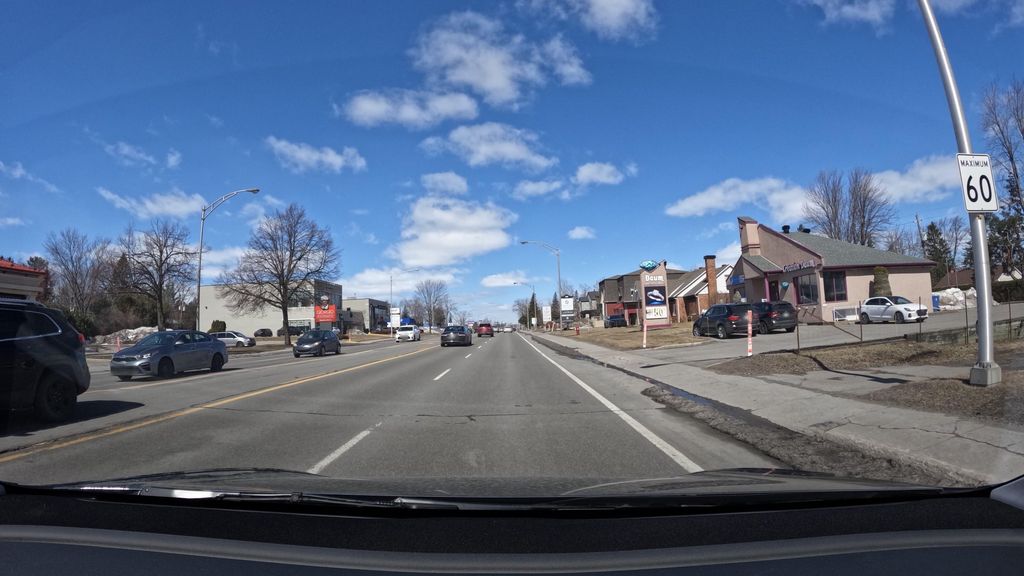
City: montreal